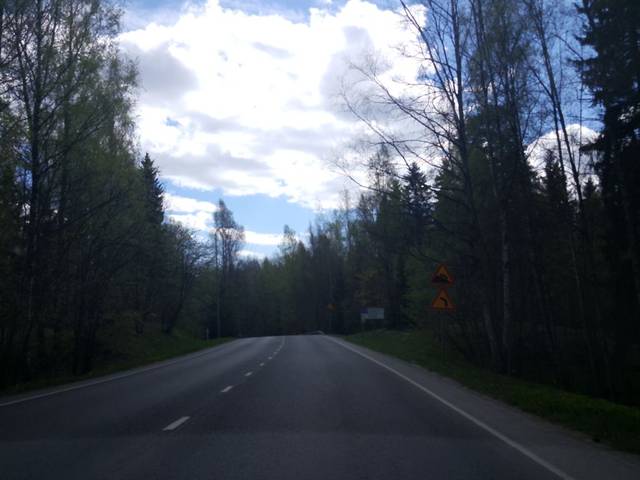
Region: Finland
Coordinates: 60.275, 24.836